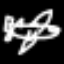
Label: airplane